Field crop: maize
Growth stage: 2
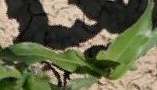
Species: maize